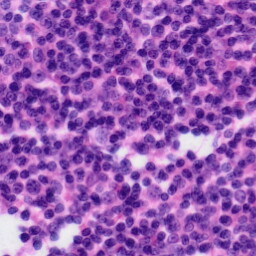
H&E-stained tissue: Tonsil